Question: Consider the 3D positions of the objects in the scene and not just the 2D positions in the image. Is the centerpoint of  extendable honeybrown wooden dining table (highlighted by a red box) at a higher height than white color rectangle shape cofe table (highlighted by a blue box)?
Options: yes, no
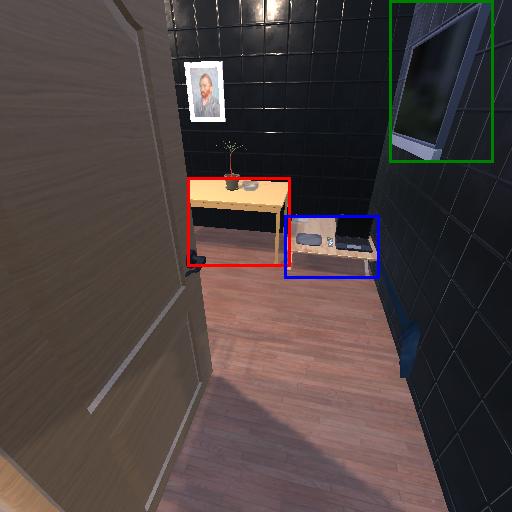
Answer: yes